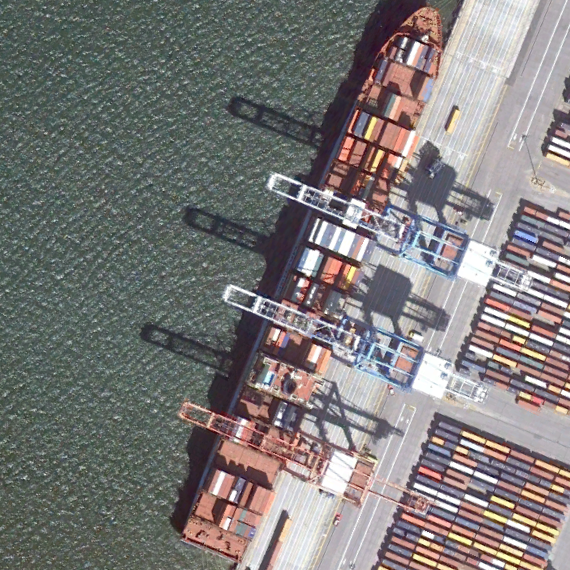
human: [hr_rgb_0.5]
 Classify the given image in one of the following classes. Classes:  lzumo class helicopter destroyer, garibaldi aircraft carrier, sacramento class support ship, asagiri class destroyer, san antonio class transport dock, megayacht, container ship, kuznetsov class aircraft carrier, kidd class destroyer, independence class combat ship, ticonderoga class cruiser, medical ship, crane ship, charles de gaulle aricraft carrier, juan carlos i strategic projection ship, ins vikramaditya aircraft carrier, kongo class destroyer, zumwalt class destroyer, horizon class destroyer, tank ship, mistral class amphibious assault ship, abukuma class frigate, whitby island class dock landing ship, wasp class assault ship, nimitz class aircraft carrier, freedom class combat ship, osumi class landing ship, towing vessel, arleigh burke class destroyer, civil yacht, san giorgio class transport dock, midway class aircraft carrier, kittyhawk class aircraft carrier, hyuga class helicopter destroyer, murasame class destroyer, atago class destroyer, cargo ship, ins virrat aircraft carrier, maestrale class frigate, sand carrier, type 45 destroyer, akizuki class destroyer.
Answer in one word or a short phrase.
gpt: Container ship